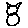
Label: cat